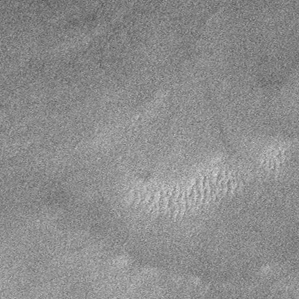
Label: frost